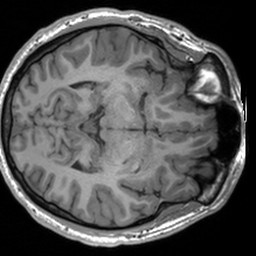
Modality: T1w
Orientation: axial
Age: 24
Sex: male
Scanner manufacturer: siemens
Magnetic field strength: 3 T
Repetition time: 1.9 s
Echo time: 0.00226 s